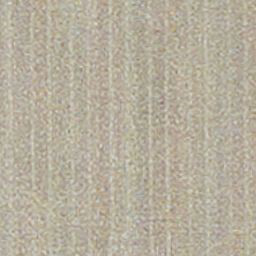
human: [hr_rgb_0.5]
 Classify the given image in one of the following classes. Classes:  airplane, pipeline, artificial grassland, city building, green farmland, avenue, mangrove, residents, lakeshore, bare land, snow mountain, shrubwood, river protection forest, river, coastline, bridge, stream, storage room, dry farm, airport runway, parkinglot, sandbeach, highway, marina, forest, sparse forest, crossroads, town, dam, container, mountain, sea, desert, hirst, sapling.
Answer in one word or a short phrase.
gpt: dry farm